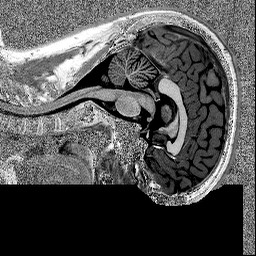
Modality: MP2RAGE
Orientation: sagittal
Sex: male